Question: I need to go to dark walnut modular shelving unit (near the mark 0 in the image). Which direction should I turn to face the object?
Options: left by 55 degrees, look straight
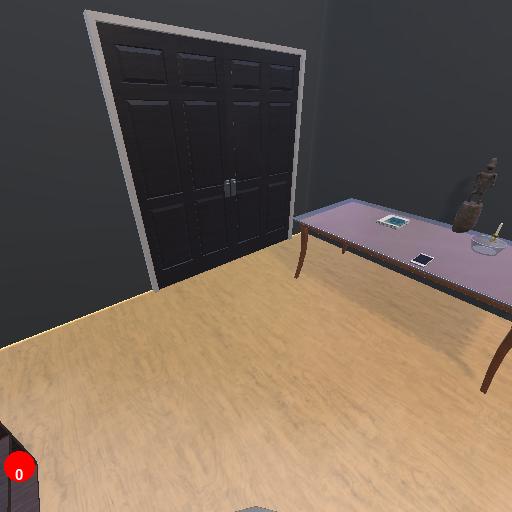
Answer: left by 55 degrees